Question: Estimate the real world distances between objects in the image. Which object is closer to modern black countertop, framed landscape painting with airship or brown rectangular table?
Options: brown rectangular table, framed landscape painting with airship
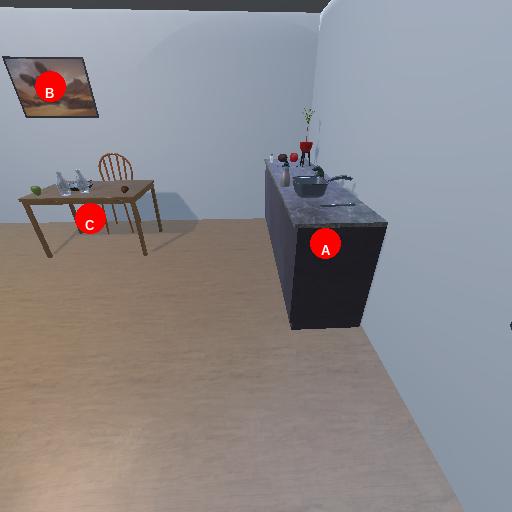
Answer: brown rectangular table